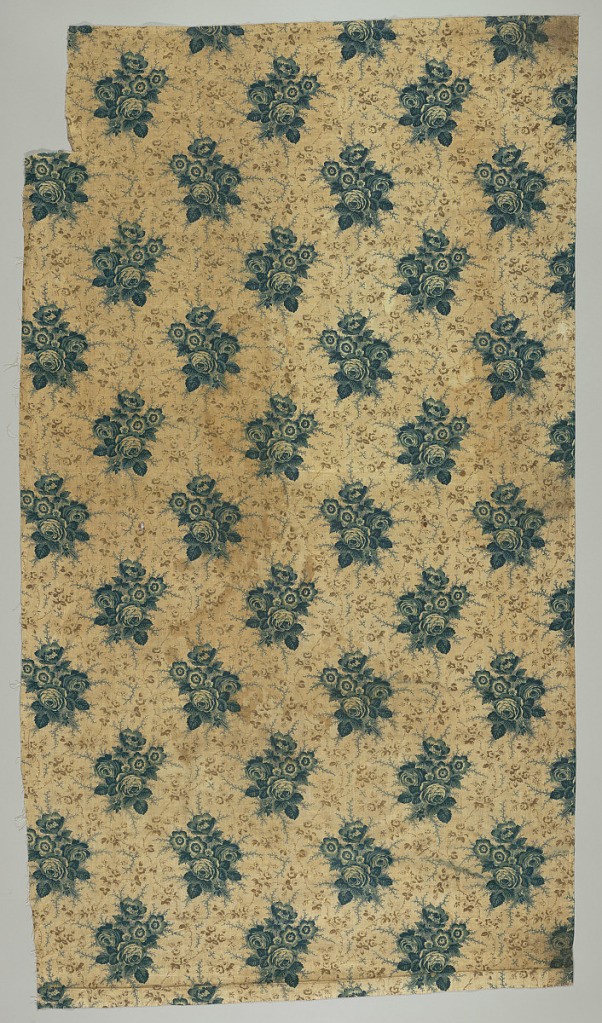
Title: Textile
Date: mid-19th century
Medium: cotton Technique: printed by engraved roller on plain weave
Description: Offset repeat of clusters of blue roses superimposed on a fine brown floral vine creating a curved diamond grid between the roses. Alternate rows of roses are counterfaced.